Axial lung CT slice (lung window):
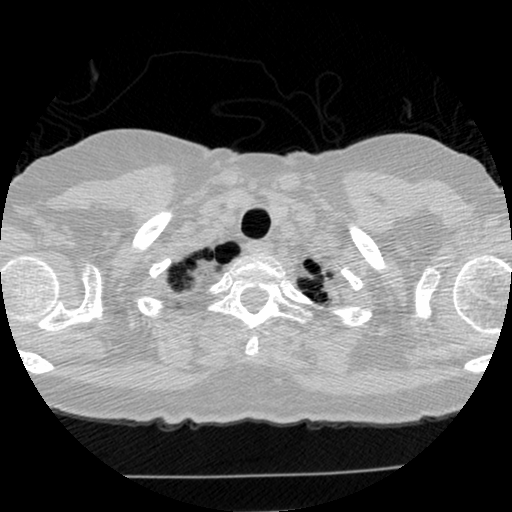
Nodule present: no